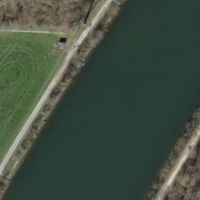
EUNIS habitat code: 15
Species observed at this site:
Melittis melissophyllum